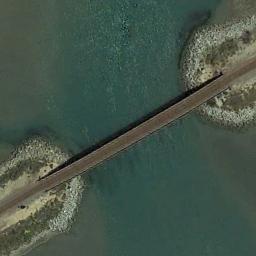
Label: bridge